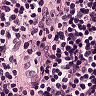
Metastatic tissue present: no